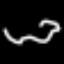
Label: squiggle